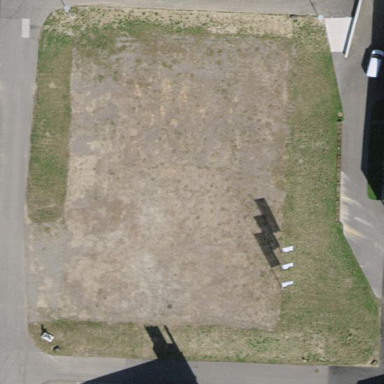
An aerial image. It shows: Brownfield used as parking surface.